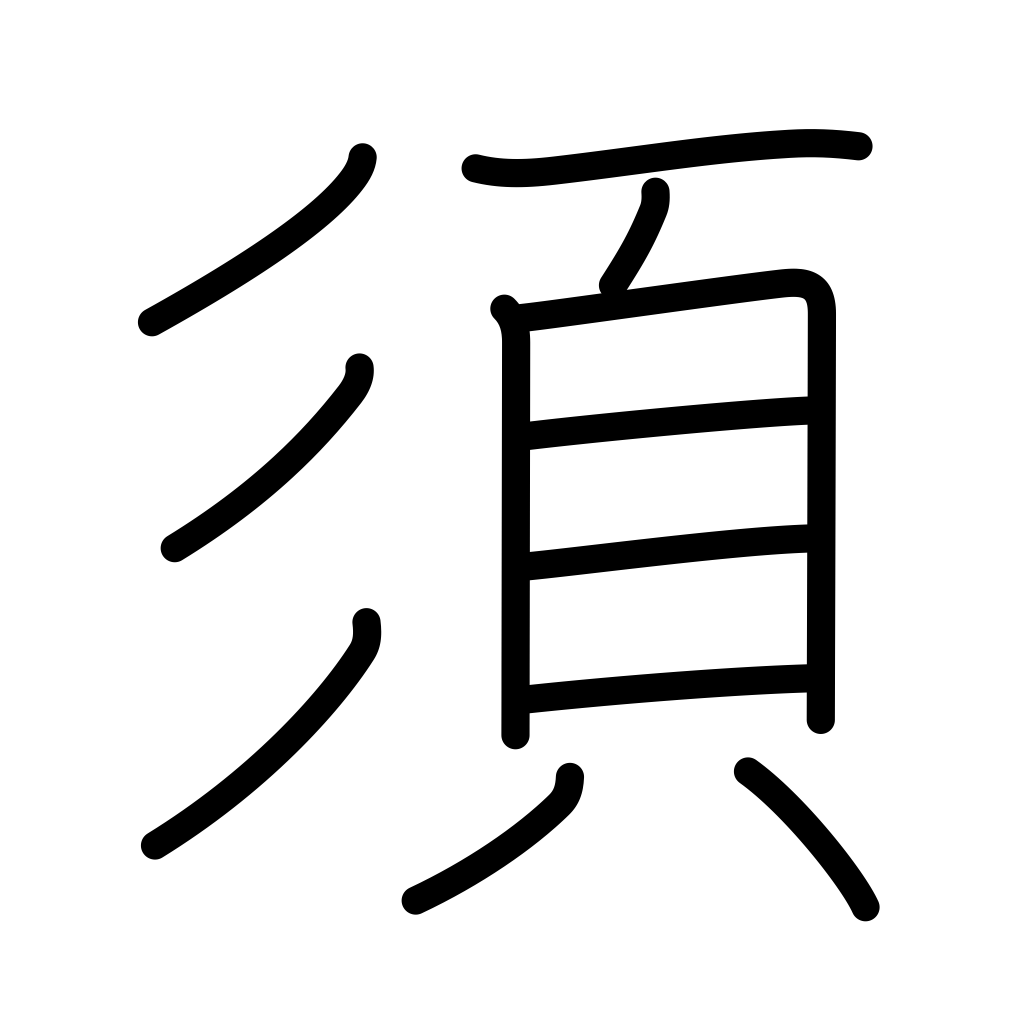
Meaning: ought, by all means, necessarily